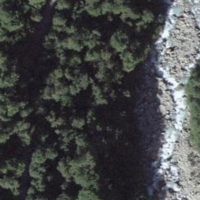
EUNIS habitat code: 44
Species observed at this site:
Parnassius apollo
Nucifraga caryocatactes
Sciurus vulgaris